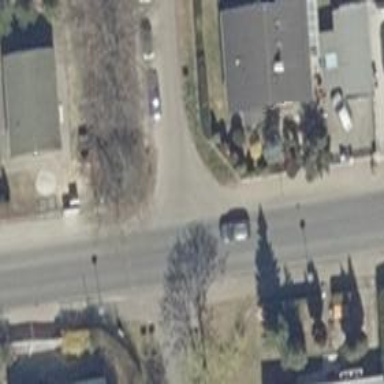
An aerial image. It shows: Tertiary road with asphalt surface and sidewalks on both sides.